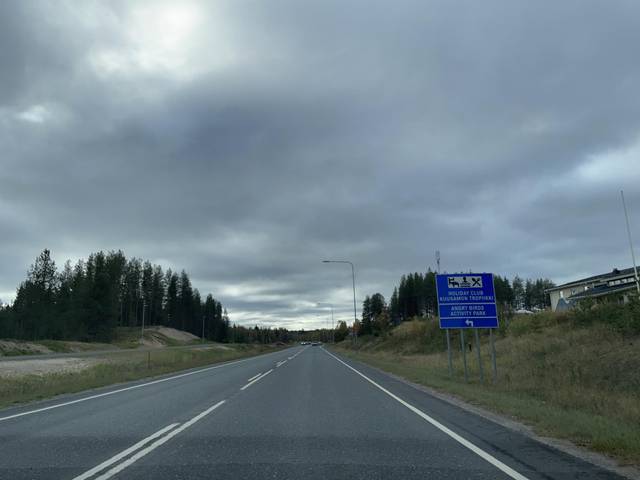
Region: Finland
Coordinates: 66.002, 29.152